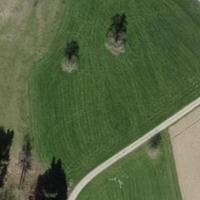
EUNIS habitat code: 24
Species observed at this site:
Lamium galeobdolon
Lamium maculatum